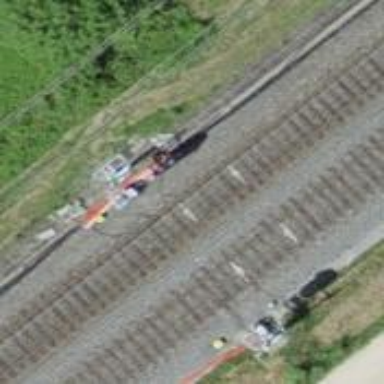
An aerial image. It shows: Railway signal.